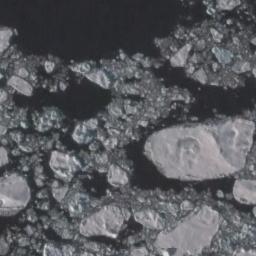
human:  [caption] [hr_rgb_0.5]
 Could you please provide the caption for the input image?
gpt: There are many ice on the black sea .

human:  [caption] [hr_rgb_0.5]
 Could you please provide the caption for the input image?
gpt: A lot of sea ice of different sizes and thickness gathers together and the color of the seawater is deep blue .

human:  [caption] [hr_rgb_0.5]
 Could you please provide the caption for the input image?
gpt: There are countless ice cubes of all sizes closely linked into a large piece floating on the deep blue sea .

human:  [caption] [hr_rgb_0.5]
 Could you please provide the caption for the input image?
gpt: There are sea ice of different shapes and sizes .

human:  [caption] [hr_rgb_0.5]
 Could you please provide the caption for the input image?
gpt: There are sea ice linked into sheets .